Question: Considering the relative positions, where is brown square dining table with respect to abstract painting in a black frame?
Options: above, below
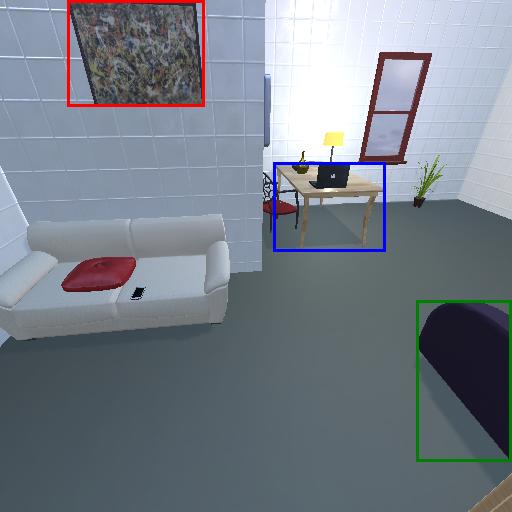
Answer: above